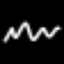
Label: squiggle